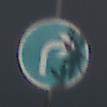
Verkehrszeichen: VorgeschriebeneFahrtrichtungRechts
Umgebung: Outdoor, Suburban
Tageszeit: MorningAfternoon
Wetter: PartlyCloudy
Licht: Natural
Jahreszeit: NotSpecified
Kontrast: HighContrast